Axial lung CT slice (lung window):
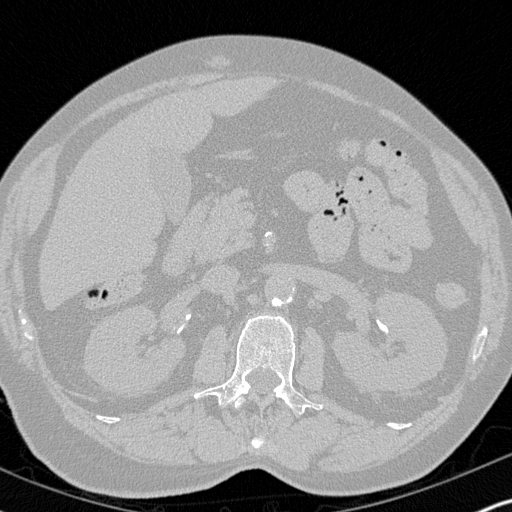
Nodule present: no